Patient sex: M
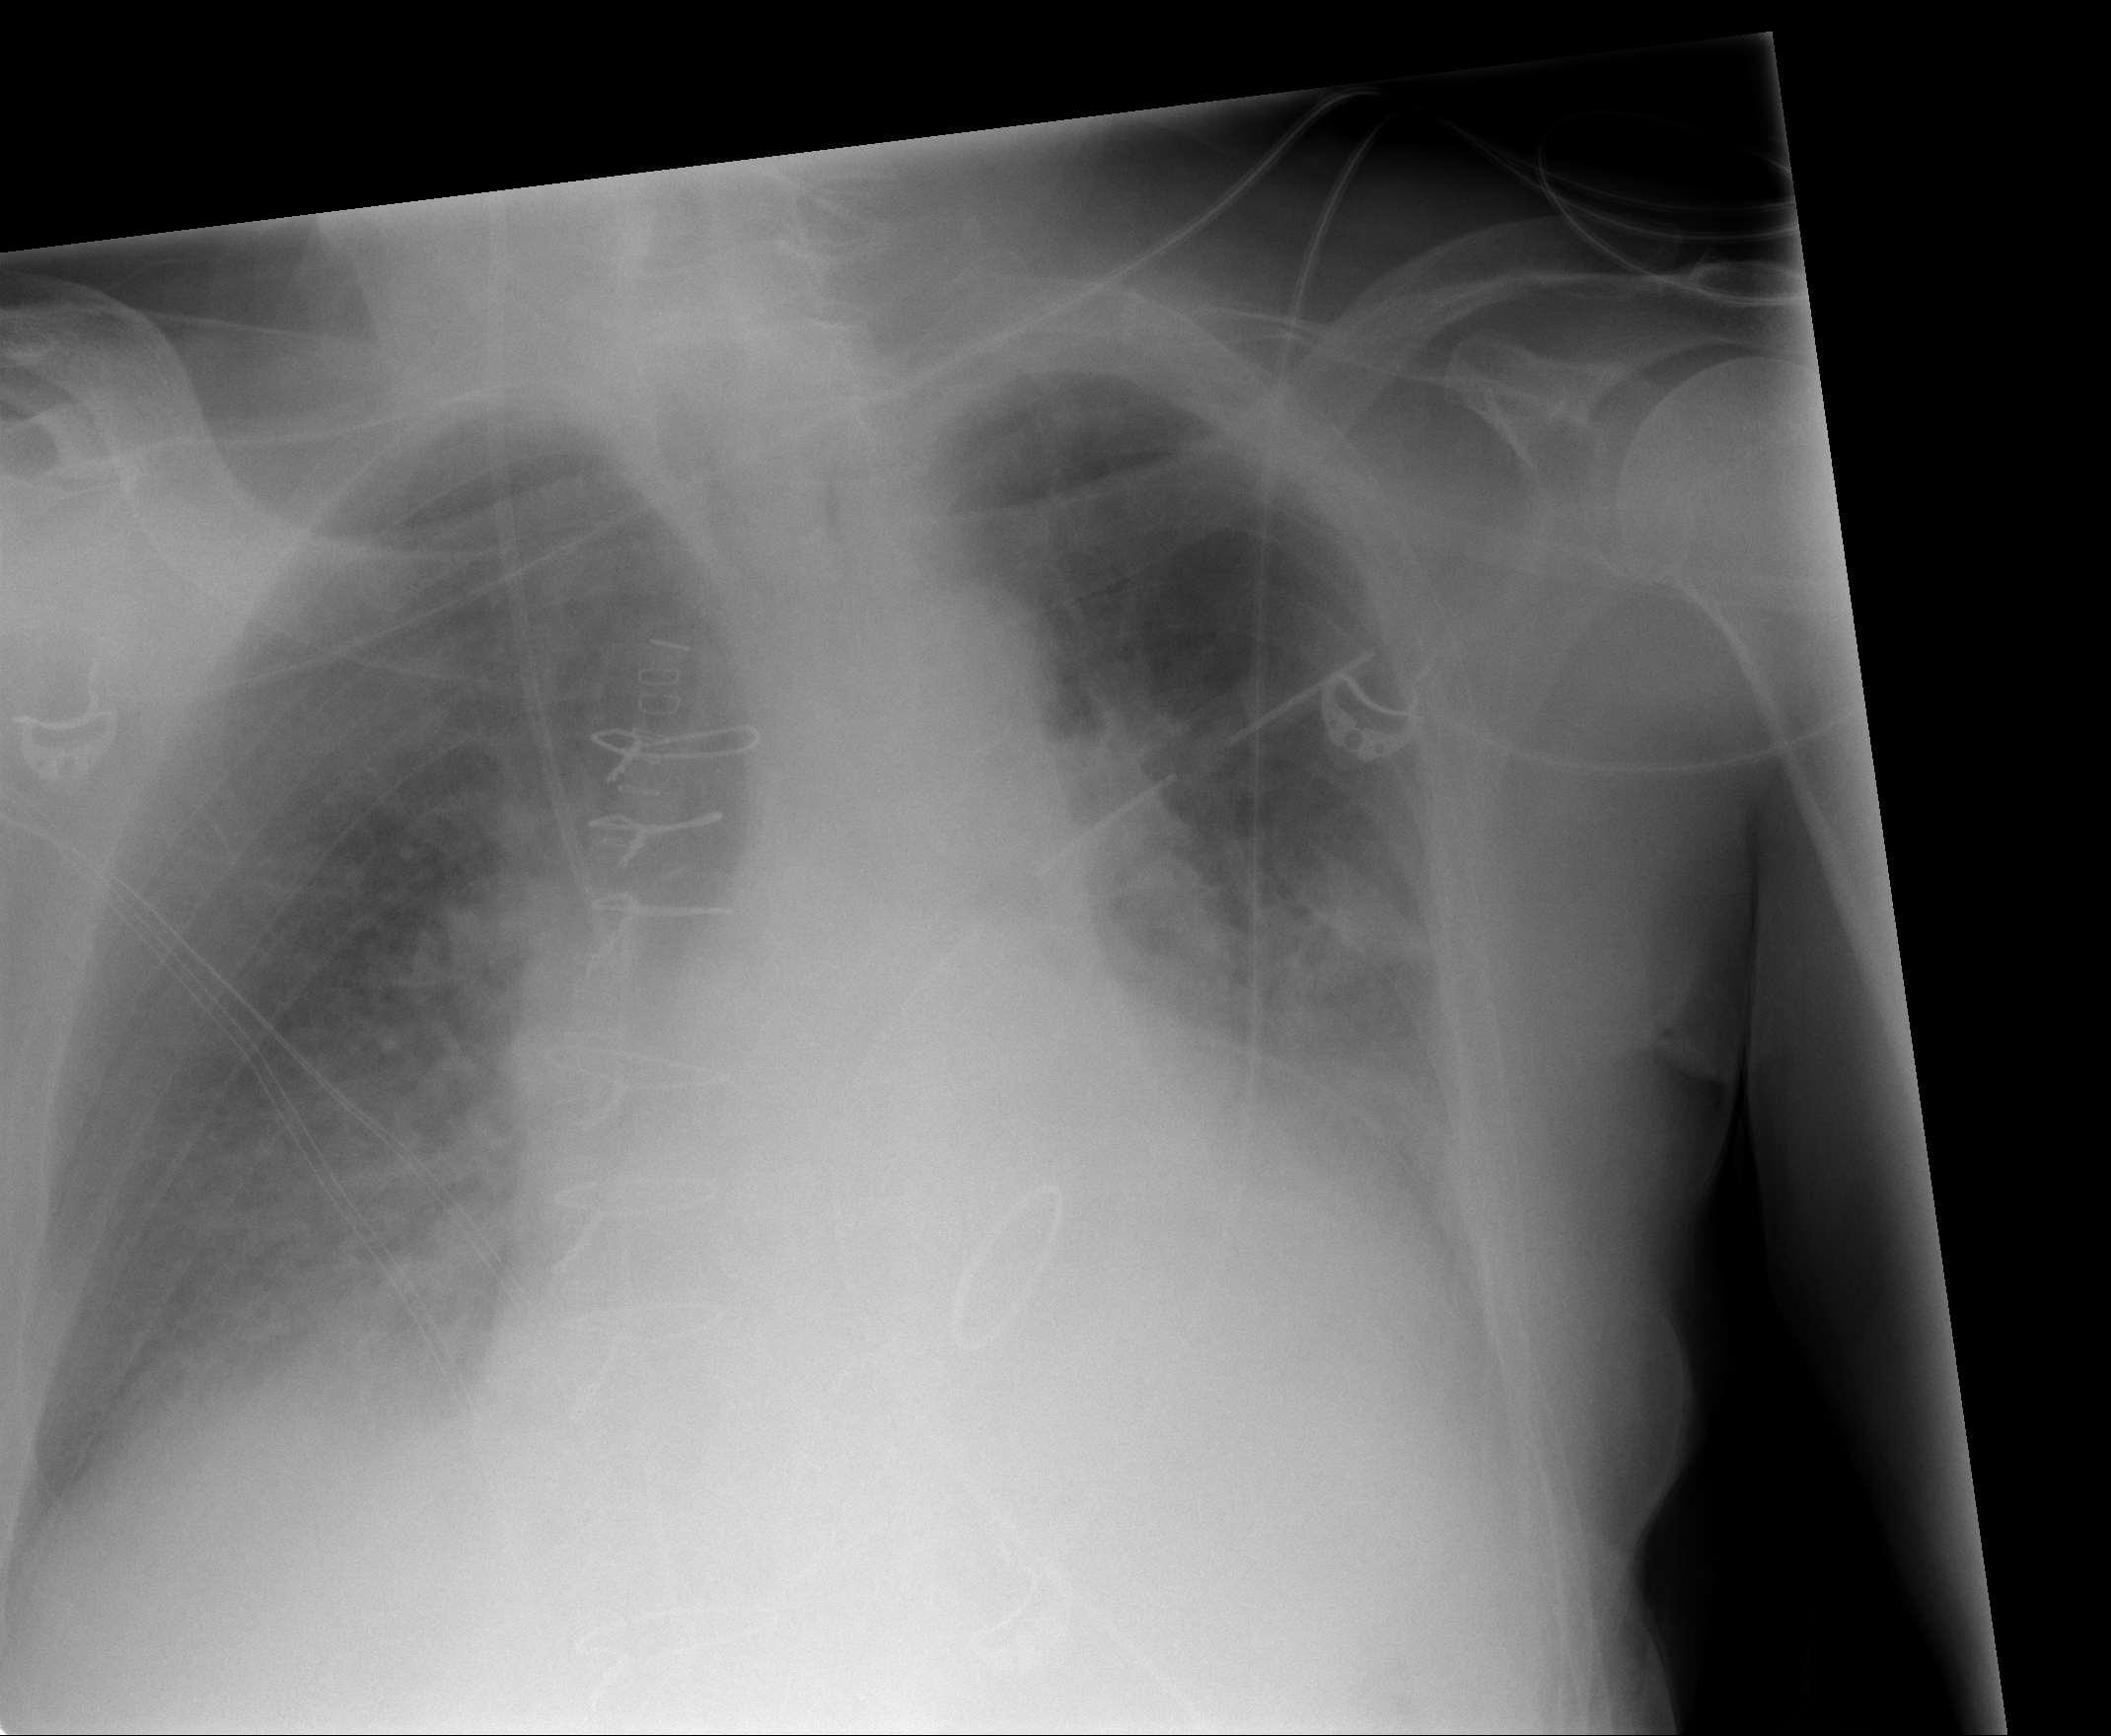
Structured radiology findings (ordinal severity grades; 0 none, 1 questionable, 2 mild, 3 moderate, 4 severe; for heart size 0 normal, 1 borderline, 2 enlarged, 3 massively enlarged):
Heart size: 2
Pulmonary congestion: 2
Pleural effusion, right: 2
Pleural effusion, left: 2
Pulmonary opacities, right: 2
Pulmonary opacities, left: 2
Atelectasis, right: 2
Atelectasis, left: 2